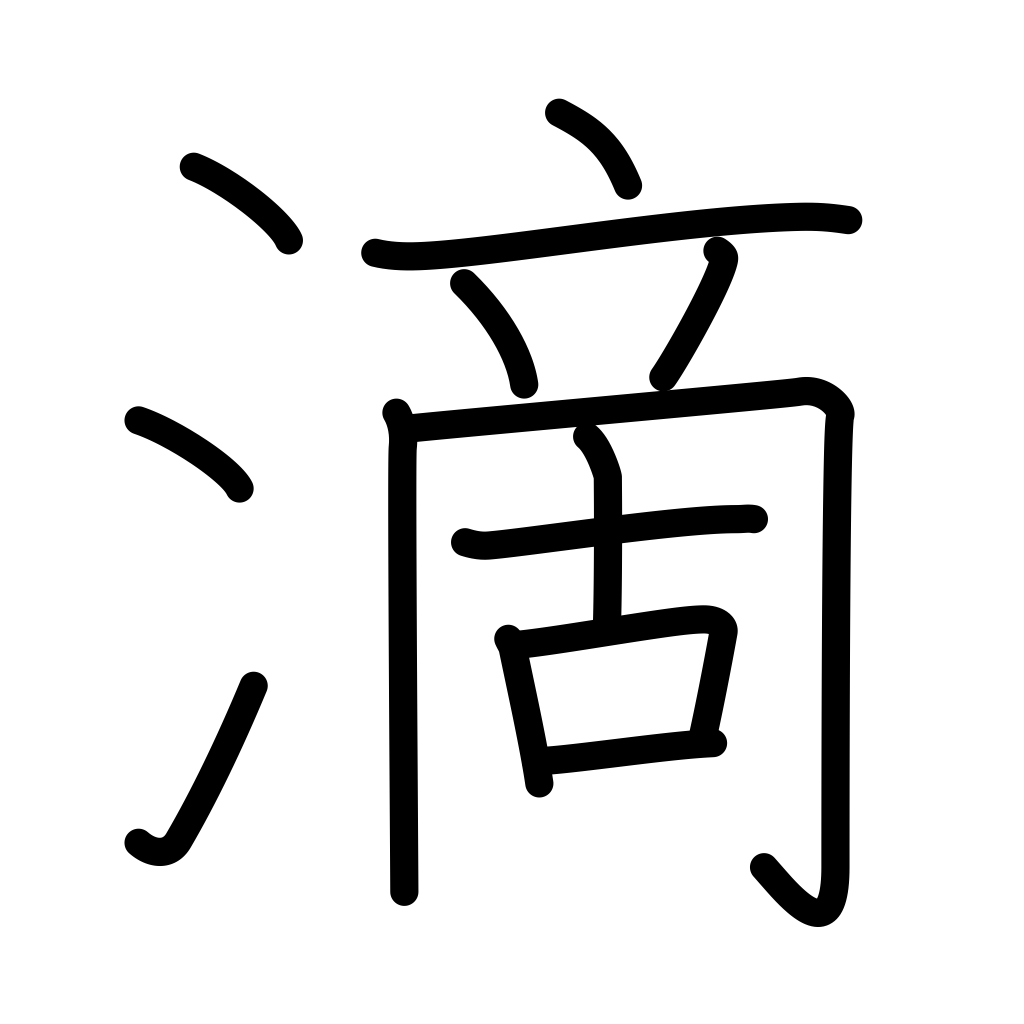
Meaning: drip, drop